Field crop: tomato
Growth stage: 1
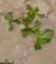
Species: portulaca